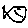
Label: fish